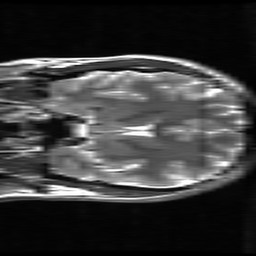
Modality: T2w
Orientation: coronal
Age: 26
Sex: male
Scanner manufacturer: ge
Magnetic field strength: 3 T
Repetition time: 5.192 s
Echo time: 0.1003 s